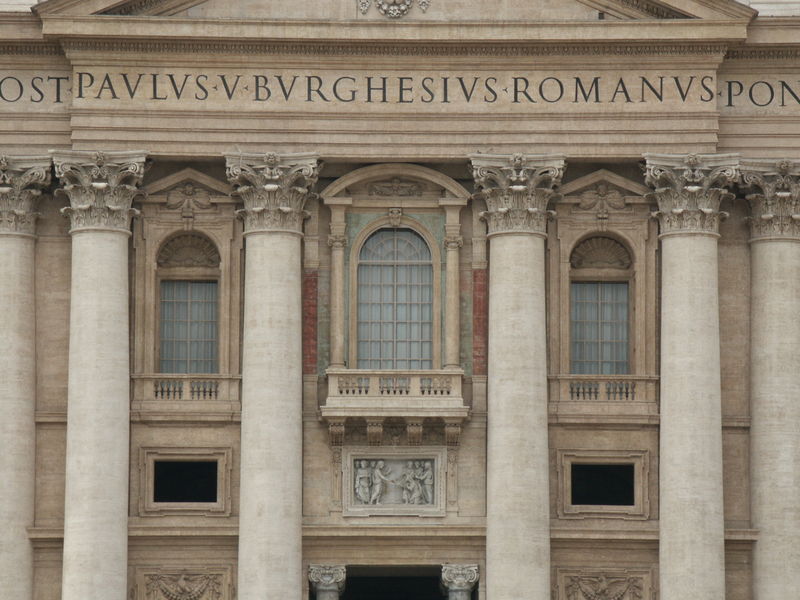
Titel: Petersdom in Rom (San Pietro)
Künstler: Donato Bramante
Standort: Rom, S. Pietro (EU - I - Latium)
Schlagwörter: weiß, fenster, glas, marmor, schwarz, säule, säulen, dach, gebäude, haus, wand, architektur, stein, brüstung, drei, balkon, relief, schrift, bogen, fassade, farbe, querformat, gardinen, detail, inschrift, tor, balkone, foto, fotografie, bögen, eingang, palast, balustrade, paul, text, bürger, beschriftung, kapitelle, rom, kapitell, photo, fresko, korinthisch, korintisch, latein, spruchband, fensterkreuze, paulus, relife, kapitäle, romanus, stein marmor